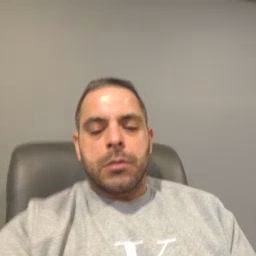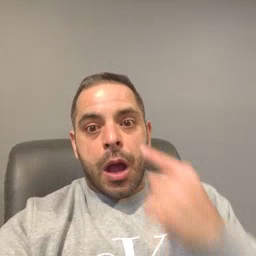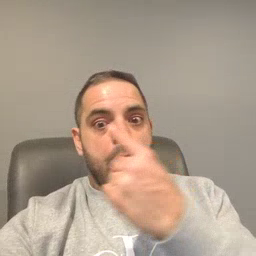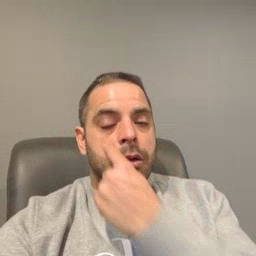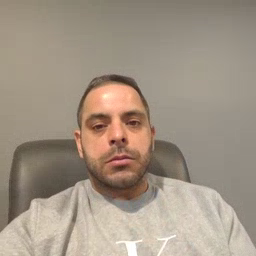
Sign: eye